Interaction volume radius: 10 \u00c5
Interaction volume height: 15 \u00c5
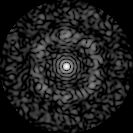
Disorder parameter: 0.7871